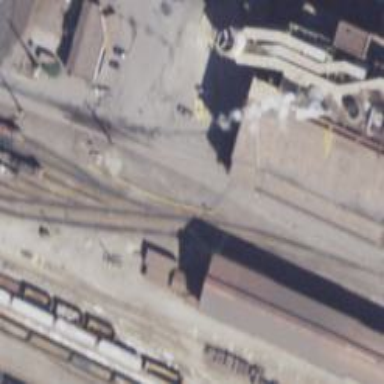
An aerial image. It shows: Railway siding with rails.